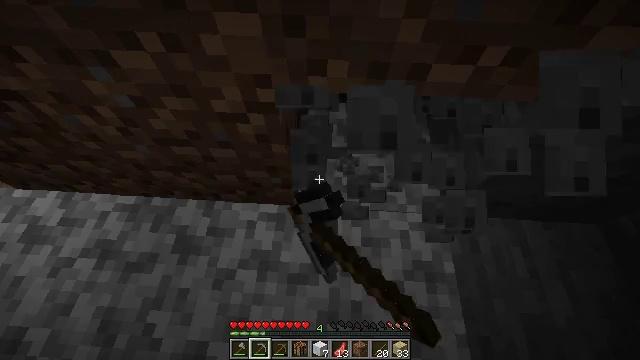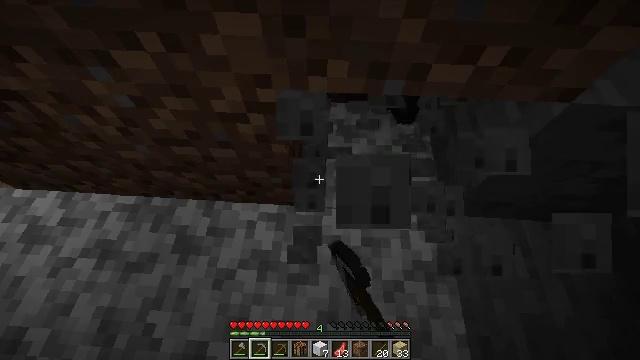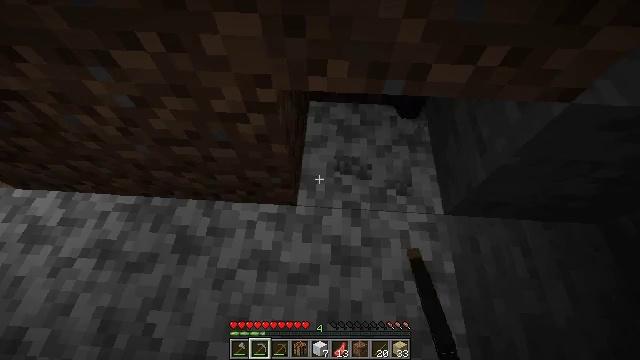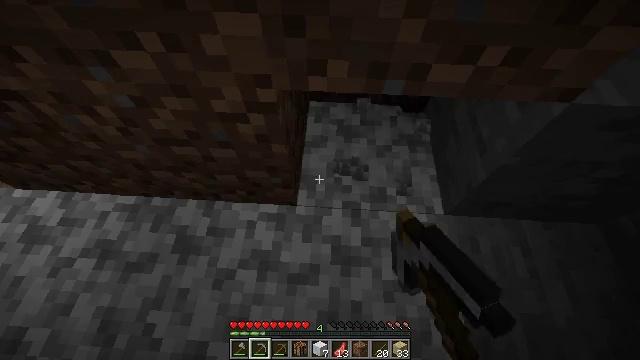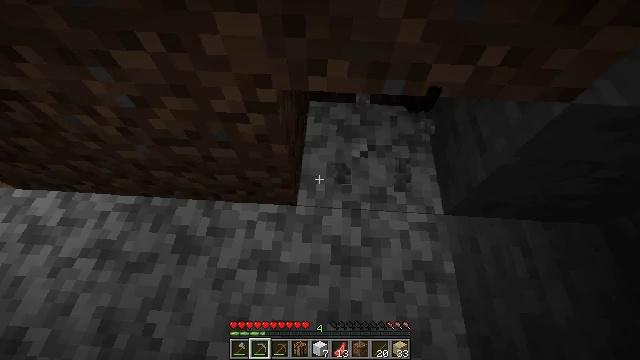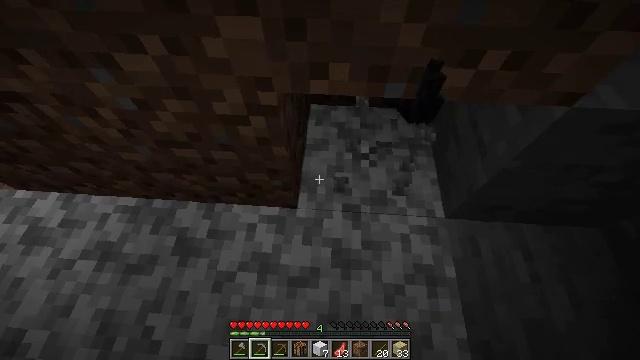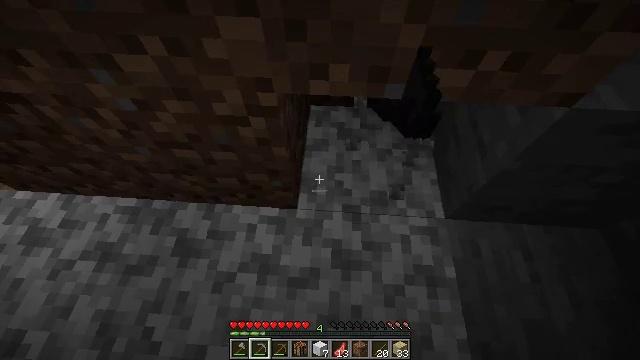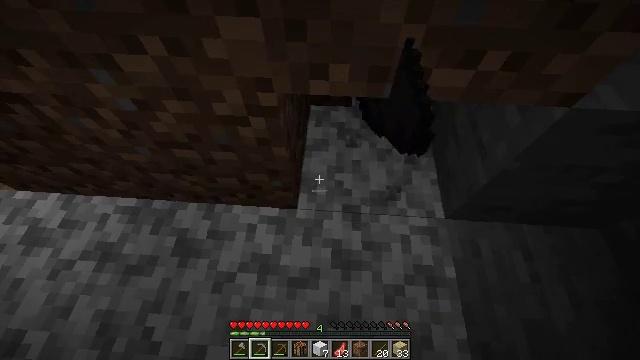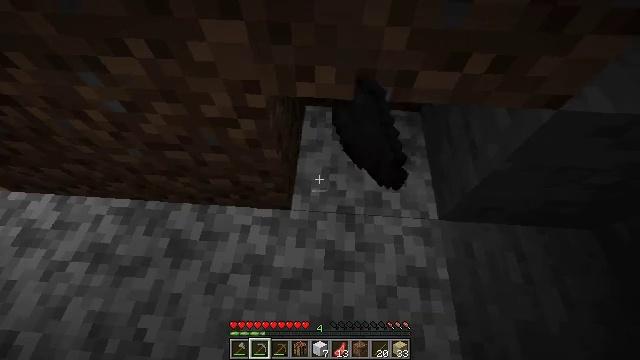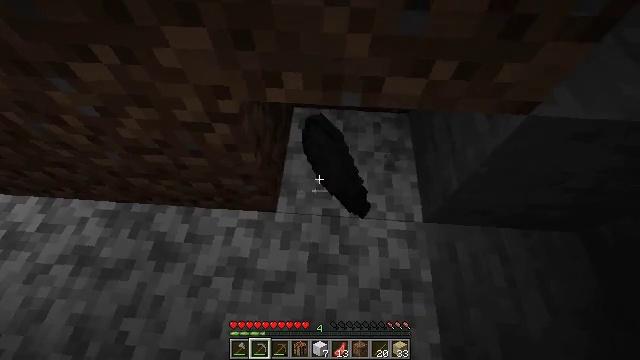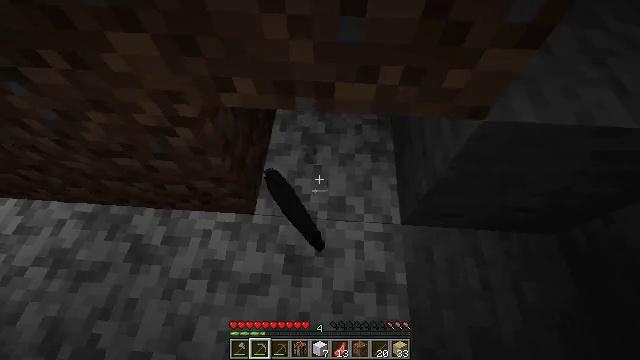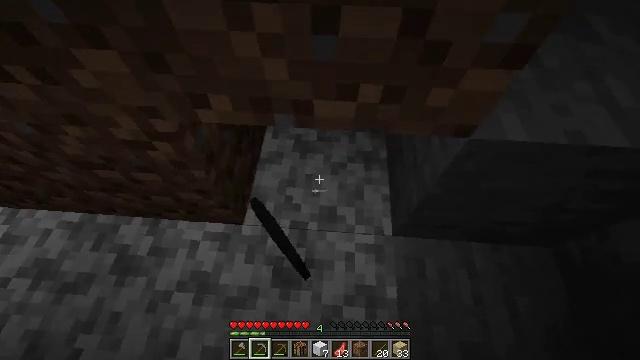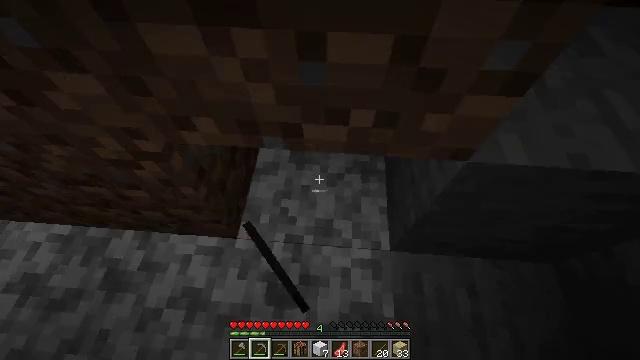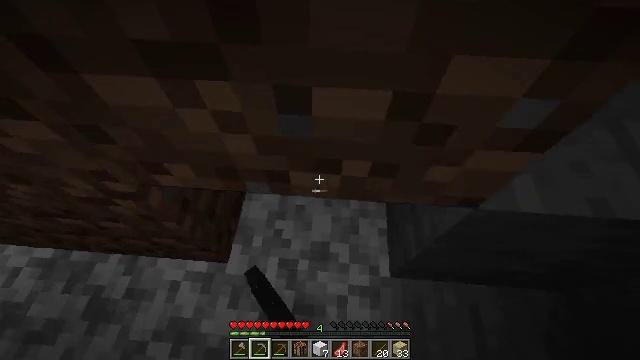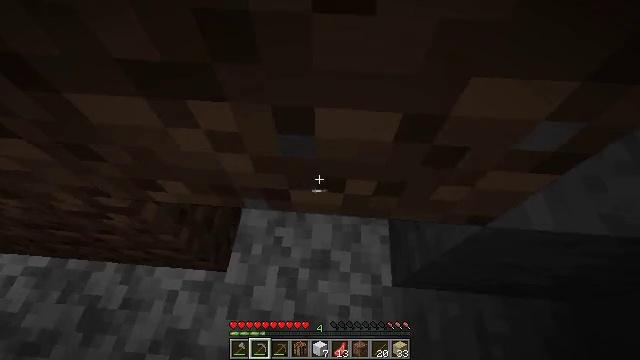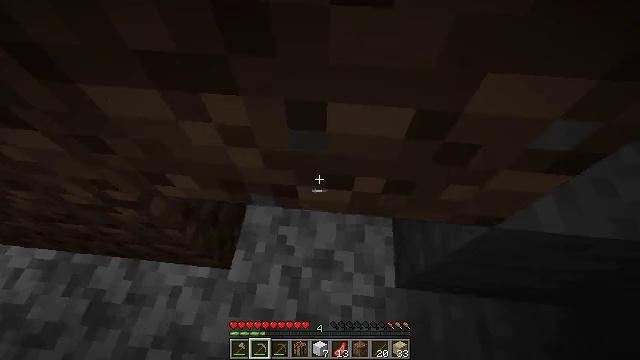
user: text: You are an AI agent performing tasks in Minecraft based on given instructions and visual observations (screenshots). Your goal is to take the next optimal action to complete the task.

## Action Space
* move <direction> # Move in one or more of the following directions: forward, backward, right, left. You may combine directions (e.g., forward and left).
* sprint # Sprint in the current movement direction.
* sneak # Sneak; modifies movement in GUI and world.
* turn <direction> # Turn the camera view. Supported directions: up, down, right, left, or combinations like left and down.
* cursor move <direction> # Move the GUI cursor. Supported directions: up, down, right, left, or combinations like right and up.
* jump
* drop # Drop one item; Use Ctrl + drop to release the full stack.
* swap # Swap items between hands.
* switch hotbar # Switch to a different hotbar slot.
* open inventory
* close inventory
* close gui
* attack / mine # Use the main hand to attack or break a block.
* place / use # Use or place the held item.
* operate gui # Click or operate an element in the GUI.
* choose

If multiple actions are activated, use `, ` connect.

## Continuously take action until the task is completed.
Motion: motion action
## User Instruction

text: Gather sugar cane for crafting.
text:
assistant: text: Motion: attack / mine
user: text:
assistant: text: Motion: attack / mine
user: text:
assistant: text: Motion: attack / mine
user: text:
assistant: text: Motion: attack / mine
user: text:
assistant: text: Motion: attack / mine
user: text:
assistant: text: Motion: no_op
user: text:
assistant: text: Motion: no_op
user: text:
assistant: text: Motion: move right
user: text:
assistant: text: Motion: move right
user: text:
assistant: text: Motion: no_op
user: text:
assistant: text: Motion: move forward
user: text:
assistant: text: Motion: move forward
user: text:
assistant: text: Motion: move forward
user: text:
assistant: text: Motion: move forward
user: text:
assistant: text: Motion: move forward, turn left
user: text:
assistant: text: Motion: move forward, turn left and up
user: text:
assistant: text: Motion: turn left and up
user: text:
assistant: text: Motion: move forward
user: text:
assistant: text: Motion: move forward, turn left and up
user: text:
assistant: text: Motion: move forward, turn up
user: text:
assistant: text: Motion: no_op
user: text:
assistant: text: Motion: no_op
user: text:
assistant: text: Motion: move forward
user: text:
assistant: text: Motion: move forward
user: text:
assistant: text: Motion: move forward, turn right
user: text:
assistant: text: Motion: move forward, turn right and up
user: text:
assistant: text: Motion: move forward, turn right and up
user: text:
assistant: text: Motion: move forward, turn right and up
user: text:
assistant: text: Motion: move forward, turn right and up
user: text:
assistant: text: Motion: move forward, turn right